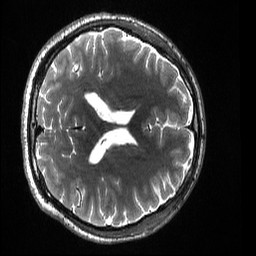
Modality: T2w
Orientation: axial
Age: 23
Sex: male